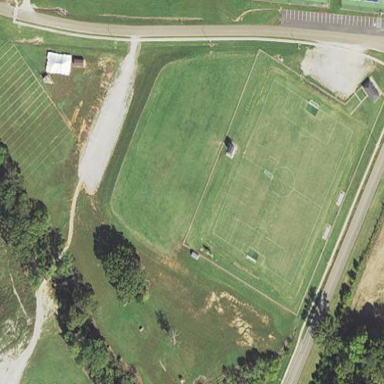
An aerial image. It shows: Soccer pitch for leisure land activities.